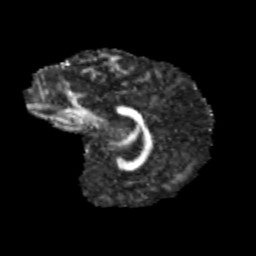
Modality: FA
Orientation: sagittal
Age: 9
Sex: male
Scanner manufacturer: siemens
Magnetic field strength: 3 T
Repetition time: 3.8 s
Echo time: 0.07 s